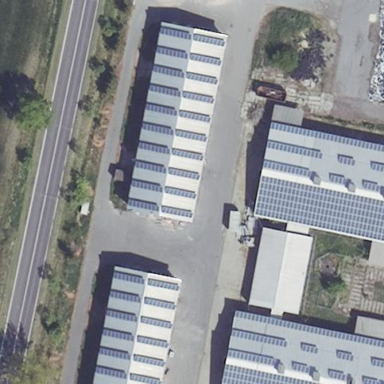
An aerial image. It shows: Building equipped with small solar photovoltaic panel for generating electricity.